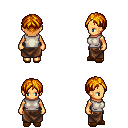
a pixel art fantasy rpg character, female body template, human, tanned skin, white sleeveless shirt, robe skirt, dark blonde parted hairstyle, brown slippers, four views (front, back, left, right), 2x2 character sprite sheet, small pixel art, hard edges, no anti-aliasing